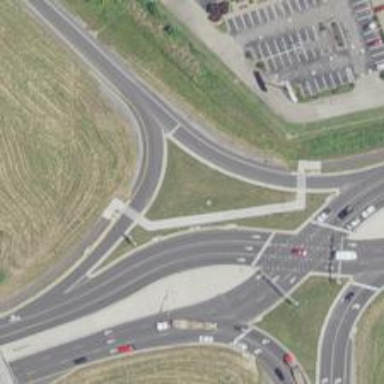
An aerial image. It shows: Motorway link with Diverging Diamond Interchange (DDI) junction.